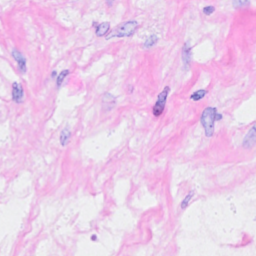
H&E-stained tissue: Breast